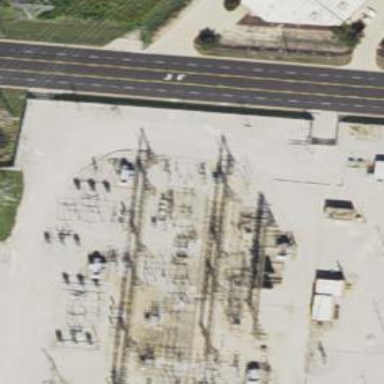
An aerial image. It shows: Switch for power supply.